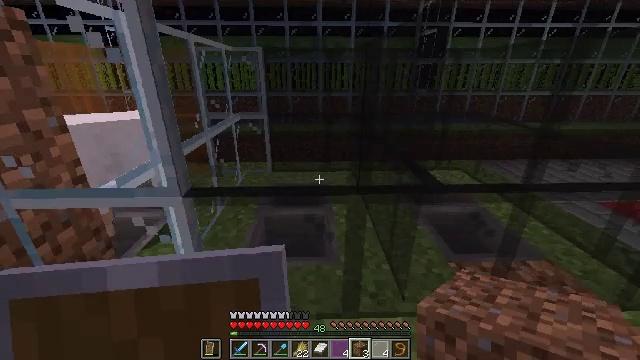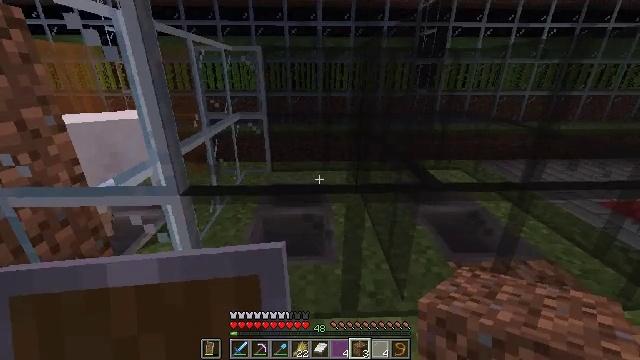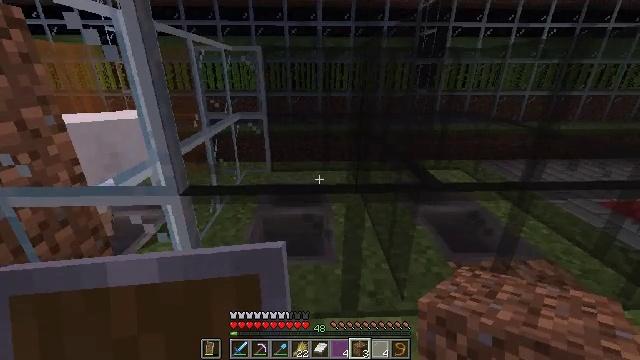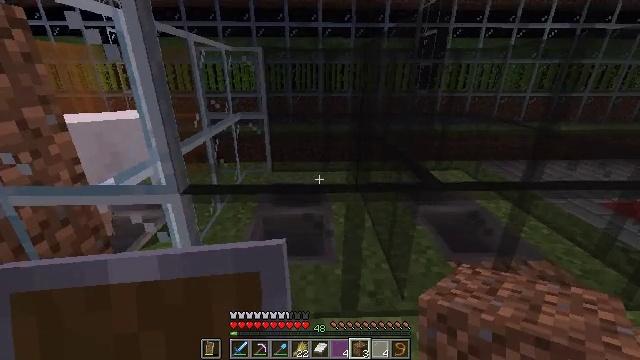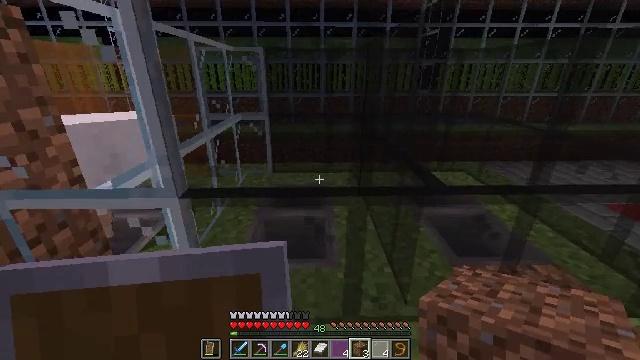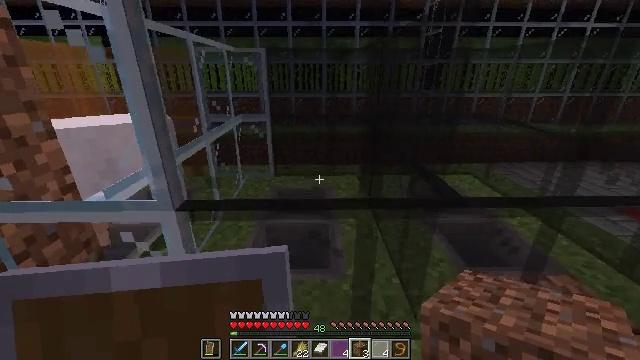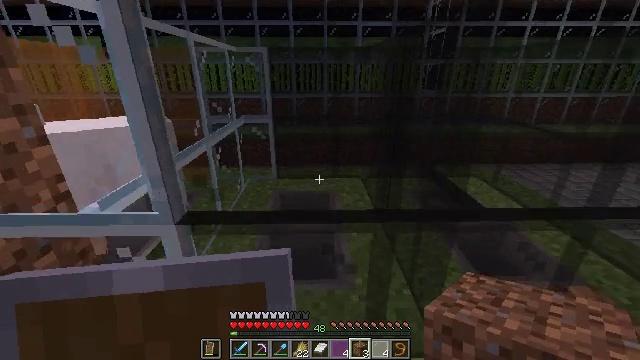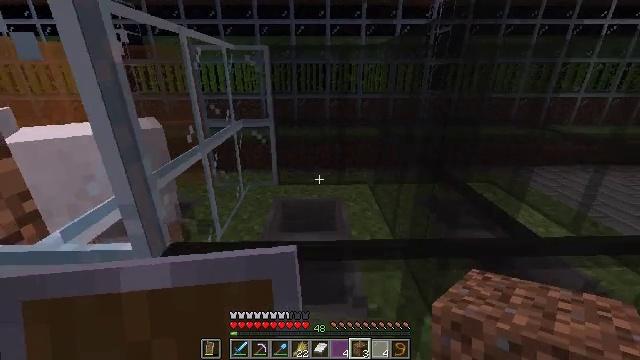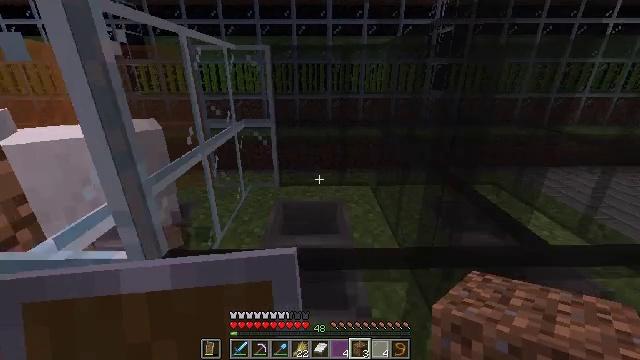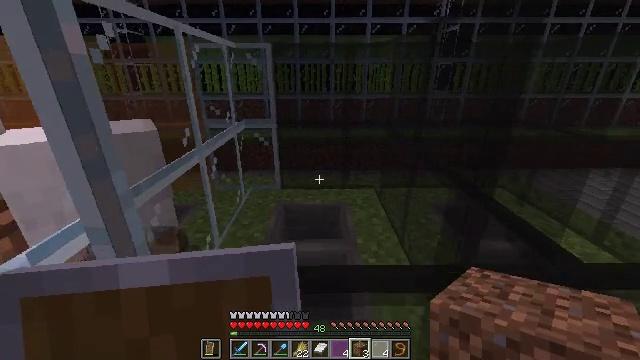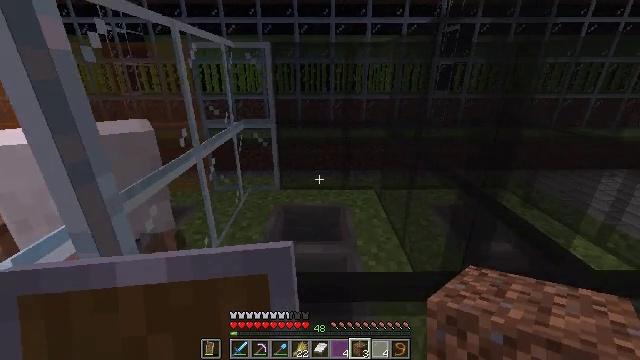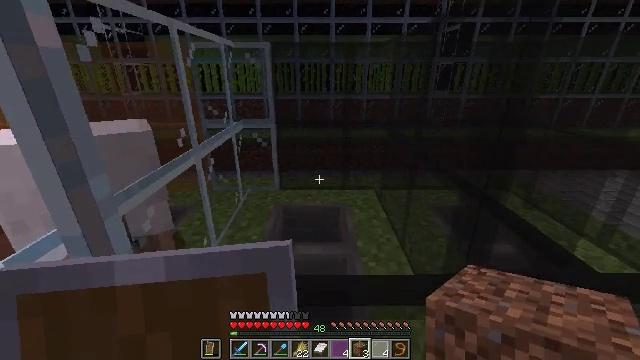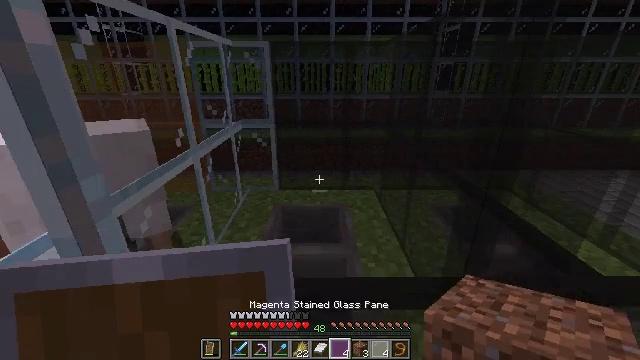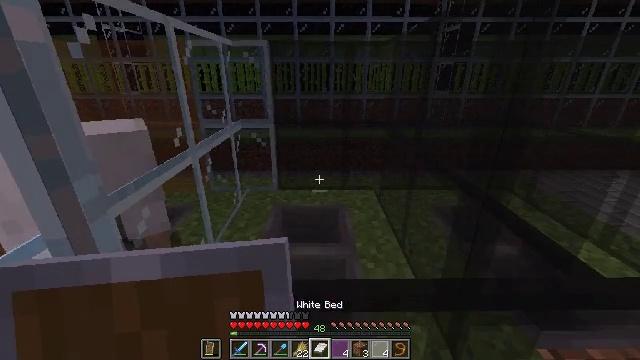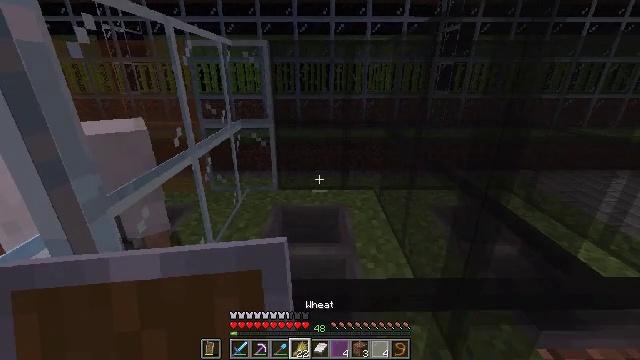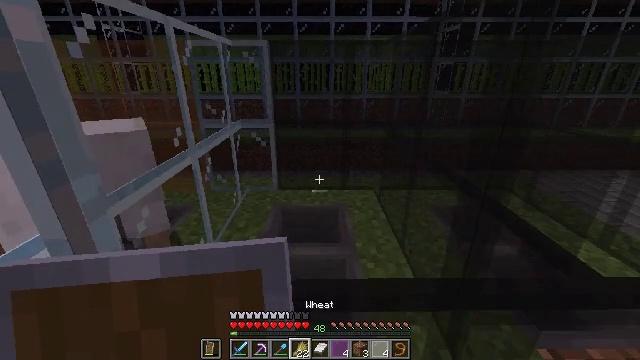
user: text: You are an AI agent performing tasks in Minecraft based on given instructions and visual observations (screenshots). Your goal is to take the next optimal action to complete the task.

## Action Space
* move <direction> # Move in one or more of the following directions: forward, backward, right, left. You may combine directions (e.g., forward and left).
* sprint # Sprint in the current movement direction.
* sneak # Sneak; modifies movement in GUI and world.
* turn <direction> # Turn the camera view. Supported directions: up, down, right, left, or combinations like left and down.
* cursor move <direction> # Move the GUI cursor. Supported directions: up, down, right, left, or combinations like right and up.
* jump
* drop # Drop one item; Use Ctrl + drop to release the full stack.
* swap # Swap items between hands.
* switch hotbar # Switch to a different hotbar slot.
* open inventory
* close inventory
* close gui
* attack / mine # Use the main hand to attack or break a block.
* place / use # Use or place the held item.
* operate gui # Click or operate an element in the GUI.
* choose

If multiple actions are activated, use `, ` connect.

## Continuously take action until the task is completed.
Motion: motion action
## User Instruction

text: Remove the black stained glass pane from a structure.
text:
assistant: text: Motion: no_op
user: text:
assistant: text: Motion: no_op
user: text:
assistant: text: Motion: no_op
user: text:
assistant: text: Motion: move forward
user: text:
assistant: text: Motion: move forward and move left
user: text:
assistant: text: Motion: move forward
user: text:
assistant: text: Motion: move forward
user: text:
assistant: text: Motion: no_op
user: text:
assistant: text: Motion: no_op
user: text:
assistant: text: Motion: no_op
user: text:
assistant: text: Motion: no_op
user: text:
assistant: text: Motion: no_op
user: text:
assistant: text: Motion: no_op
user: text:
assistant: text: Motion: no_op
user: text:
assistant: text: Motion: no_op
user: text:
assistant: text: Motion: no_op
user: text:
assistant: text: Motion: no_op
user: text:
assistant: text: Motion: no_op
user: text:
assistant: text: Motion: no_op
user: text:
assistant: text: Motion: no_op
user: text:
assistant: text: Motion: no_op
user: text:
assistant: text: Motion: no_op
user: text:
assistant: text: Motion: move forward, turn left and down
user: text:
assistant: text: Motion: move forward, turn down
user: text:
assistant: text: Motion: move forward, turn down, attack / mine
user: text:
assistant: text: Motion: turn right and down, attack / mine
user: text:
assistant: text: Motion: turn right and down, attack / mine
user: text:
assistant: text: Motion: turn down, attack / mine
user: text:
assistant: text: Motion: turn down, attack / mine
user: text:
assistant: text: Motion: turn down, attack / mine